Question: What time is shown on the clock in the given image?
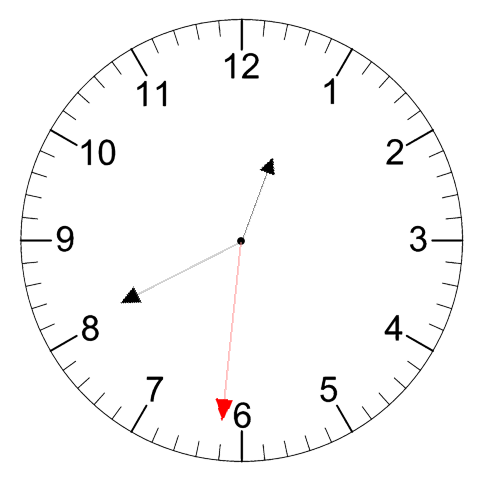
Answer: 12:40:31